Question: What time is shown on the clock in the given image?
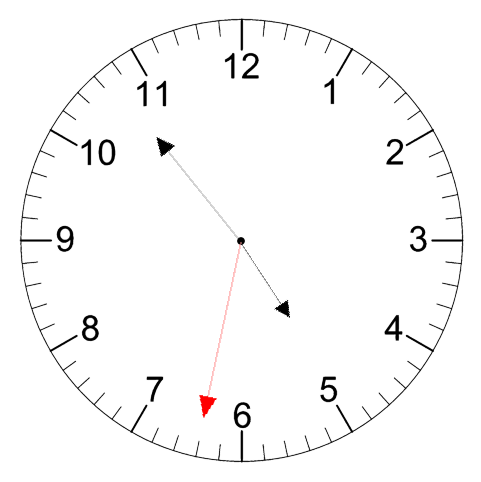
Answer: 04:53:32